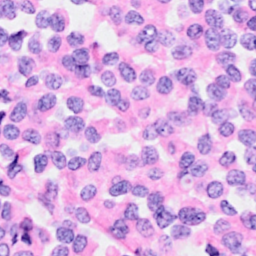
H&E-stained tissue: Breast